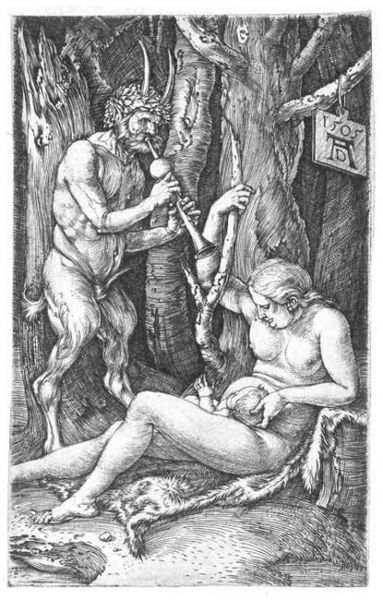
Titel: Satyr und Nymphe (Die Satyrfamilie)
Künstler: Albrecht Dürer
Standort: Karlsruhe
Institution: Staatliche Kunsthalle Karlsruhe
Schlagwörter: people, white, women, black, grey, old, painting, woman, blanket, print, wald, wood, centaur, frau, greek, man, naked, nude, satyr, skin, tree, trees, child, forest, black and white, fur, mother, realism, etching, sketch, tail, devil, myth, pen, fairy, breast, letters, letter, person, baum, ancient, clothes, instrument, music, mythological, sound, ink, ground, animal, legs, cloth, horse, bare, branches, breasts, figure, play, forrest, horn, horns, resting, baby, goat, hooves, hörner, flute, playing, tod, maria, branch, pan, bow, teufel, durer, realistic, adam, beast, tot, trumpet, reclining, greece, witch, dürer, woods, sign, kind, lute, nursing, root, bacchus, birth, pipe, numbers, black&white, no, eva, albrecht, pagan, flöte, laute, faun, demon, tits, ad, temptation, fable, piper, twig, charcol, albrecht durer, fores, limb, fell, adam and eve, pelt, 1505, boobies, plays, zentaur, albrecht dürer, minotar, pre human, half man, anno domini, sater, skins, belzebub, panflöte, sommernachtstraum, now, brain storming, devil plays ann instrument, hprns